Question: Display the population of each country from the least to the highest.
[Input Format: First input refers to the no of countries, second one is an array to get the country names and the third one is an array to get the population of each country (the population is given in crores)]
[Assumption: no two countries will have same population]
Sample Input1:
'''
5
Hong Kong
china
japan
australia
america
135
133
12
2
32
'''
Sample Output1:
'''
australia
japan
america
china
Hong Kong
2
12
32
133
135
'''
'''
import java.util.*;
public class Main {
public static void main(String[] args) {
Scanner sc = new Scanner(System.in);
int size = sc.nextInt();
String coun[] = new String[size];
int pop[] = new int[size];
for (int i = 0; i < size; i++) {
coun[i] = sc.next();
}
for (int i = 0; i < size; i++) {
pop[i] = sc.nextInt();
}
String sort_coun[] = new String[size];
int[] sort_pop = Arrays.copyOf(pop, size);
Arrays.sort(sort_pop);
for (int i = 0; i < size; i++) {
int findindex = findindex(pop, sort_pop[i]);
if (findindex != -1)
sort_coun[i] = coun[findindex];
}
for (int i = 0; i < size; i++) {
System.out.println(sort_coun[i]);
}
for (int i = 0; i < size; i++) {
System.out.println(sort_pop[i]);
}
}
public static int findindex(int[] a, int target) {
for (int i = 0; i < a.length; i++) {
if (a[i] == target)
return i;
}
return -1;
}
}
'''
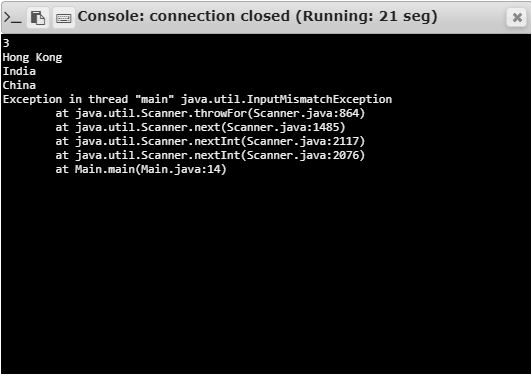
Answer: Just add 'sc.nextLine();' after 'int size = sc.nextInt();'
'sc.nextInt()' will not read the new line character after hitting enter. So the first character in 'count' array will be an empty string.
Please find the working code:
'''
public class Main {
public static void main(String[] args) {
Scanner sc = new Scanner(System.in);
int size = sc.nextInt();
String coun[] = new String[size];
int pop[] = new int[size];
sc.nextLine();
for (int i = 0; i < size; i++) {
coun[i] = sc.nextLine();
}
for (int i = 0; i < size; i++) {
pop[i] = sc.nextInt();
}
String sort_coun[] = new String[size];
int[] sort_pop = Arrays.copyOf(pop, size);
Arrays.sort(sort_pop);
for (int i = 0; i < size; i++) {
int findindex = findindex(pop, sort_pop[i]);
if (findindex != -1)
sort_coun[i] = coun[findindex];
}
for (int i = 0; i < size; i++) {
System.out.println(sort_coun[i]);
}
for (int i = 0; i < size; i++) {
System.out.println(sort_pop[i]);
}
}
public static int findindex(int[] a, int target) {
for (int i = 0; i < a.length; i++) {
if (a[i] == target)
return i;
}
return -1;
}
}
'''